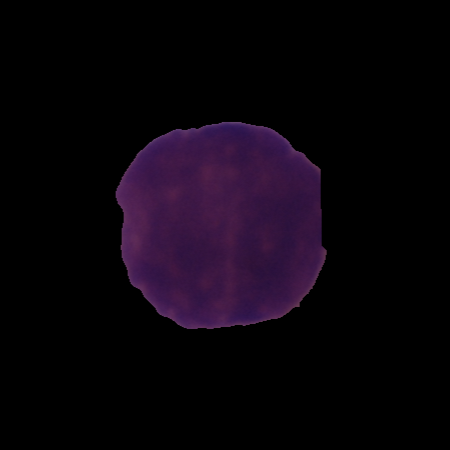
Label: cancer